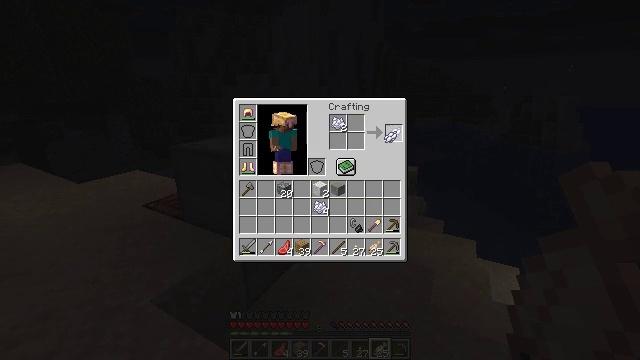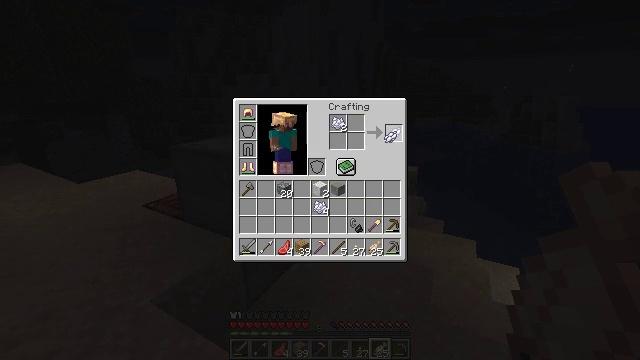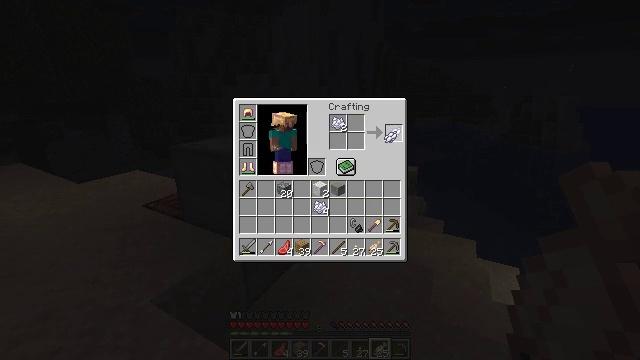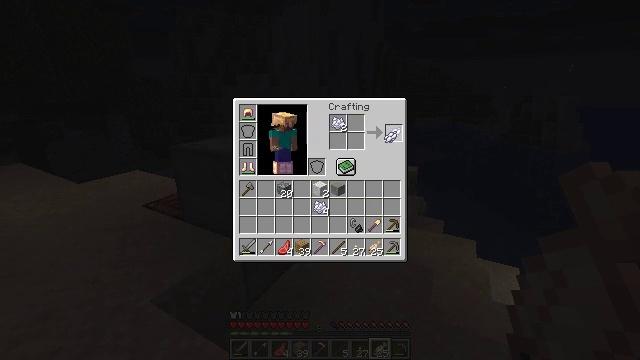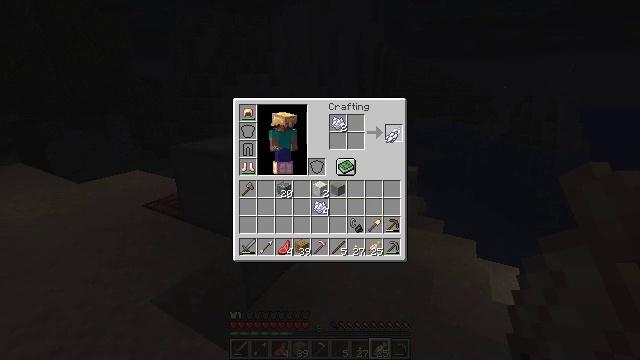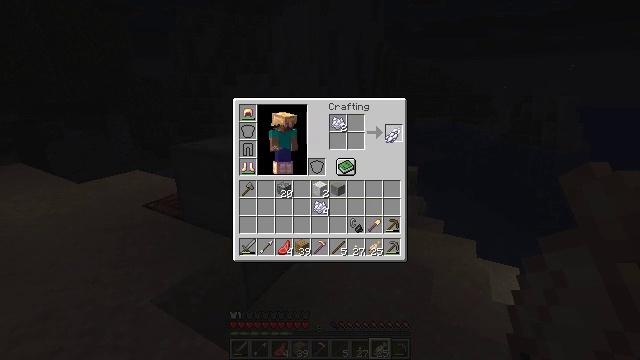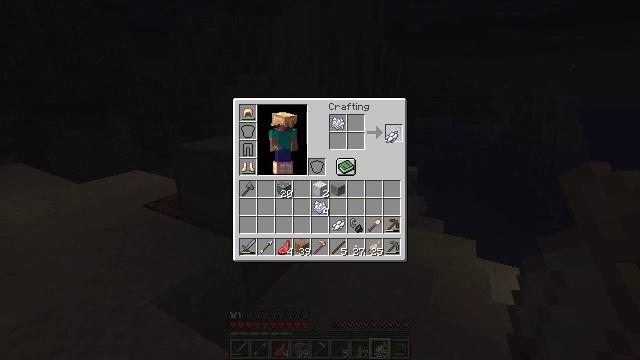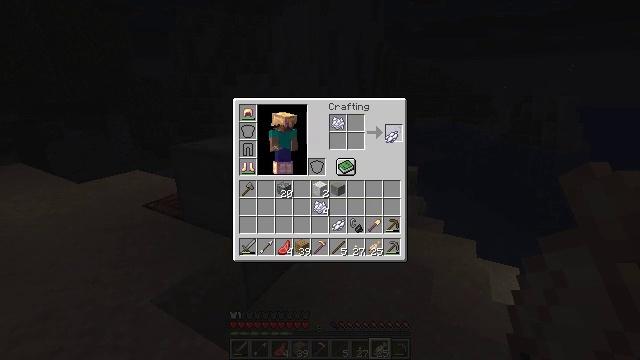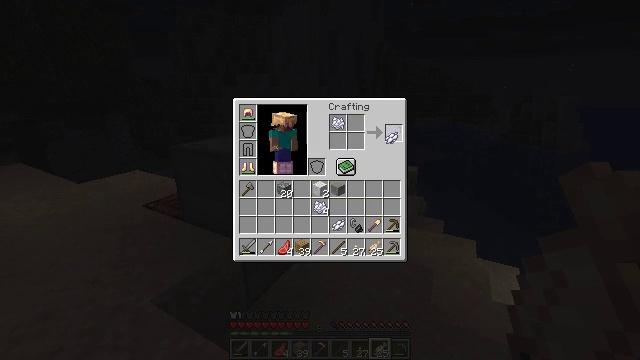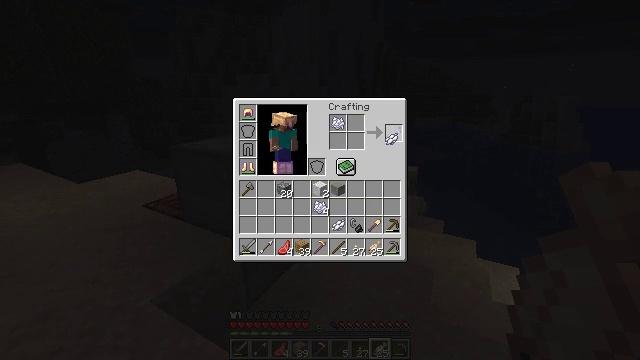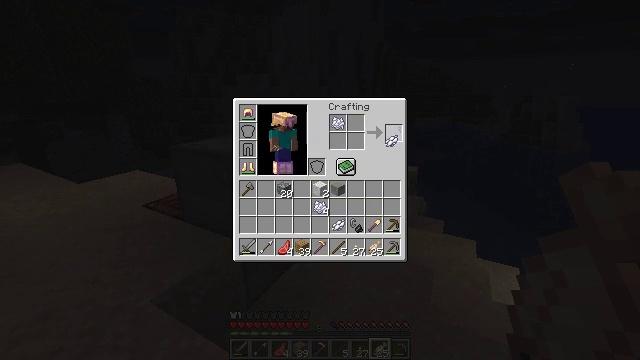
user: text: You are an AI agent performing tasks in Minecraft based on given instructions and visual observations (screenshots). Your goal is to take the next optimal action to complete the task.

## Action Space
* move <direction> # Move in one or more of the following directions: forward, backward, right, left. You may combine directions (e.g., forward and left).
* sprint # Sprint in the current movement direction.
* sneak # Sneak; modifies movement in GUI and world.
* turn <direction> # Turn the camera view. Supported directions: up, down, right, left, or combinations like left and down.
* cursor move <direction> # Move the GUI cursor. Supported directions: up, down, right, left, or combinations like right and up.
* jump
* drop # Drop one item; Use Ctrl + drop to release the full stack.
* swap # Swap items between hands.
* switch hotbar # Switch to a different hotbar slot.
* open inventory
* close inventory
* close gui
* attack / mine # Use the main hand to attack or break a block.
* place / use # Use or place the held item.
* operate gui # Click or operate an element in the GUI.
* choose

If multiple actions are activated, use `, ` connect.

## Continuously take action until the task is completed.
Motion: motion action
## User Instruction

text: Prepare to craft white dye.
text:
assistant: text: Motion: sneak
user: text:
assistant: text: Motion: sneak
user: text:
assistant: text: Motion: sneak, operate gui
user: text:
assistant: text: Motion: sneak, operate gui
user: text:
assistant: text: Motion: sneak, operate gui
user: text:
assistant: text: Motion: sneak
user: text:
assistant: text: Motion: sneak
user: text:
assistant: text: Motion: sneak
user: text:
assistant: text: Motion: sneak
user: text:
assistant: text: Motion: sneak
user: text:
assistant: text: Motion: sneak